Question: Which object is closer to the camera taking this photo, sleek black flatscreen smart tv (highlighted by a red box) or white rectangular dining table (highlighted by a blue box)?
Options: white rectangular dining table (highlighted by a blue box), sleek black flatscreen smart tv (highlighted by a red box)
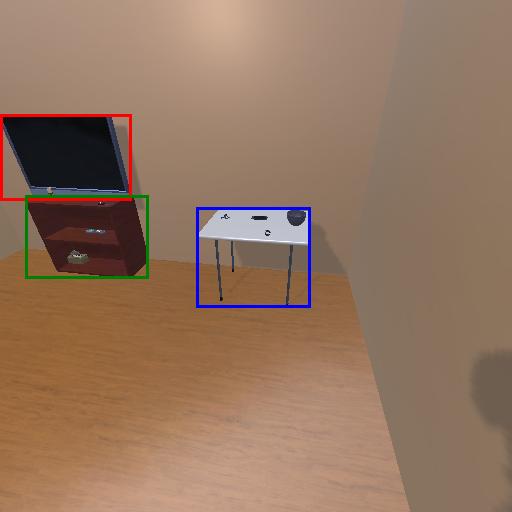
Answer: white rectangular dining table (highlighted by a blue box)